Question: I'm trying to create a grid specified like this:
'''
<Node>
<UI>Grid</UI>
<Rows>3</Rows>
<Cols>3</Cols>
<Node>stuff</Node>
<Node>stuff</Node>
<Node>stuff</Node>
...
</Node>
'''
I want to use Bootstrap, so I have
'''
<xsl:template match ="Node[UI[contains(., 'Grid')]]">
<div class ="container-fluid">
<xsl:apply-templates select="Node" mode="Grid"/>
</div>
</xsl:template>
'''
And then:
'''
<xsl:template match ="=Node" mode="Grid">
<div class ="col-lg-???">
<xsl:apply-templates />
</div>
</xsl:template>
'''
In the last part, col-lg-??? should somehow use the node's position as a child inside the grid node to calculate the required tag so that the grid will be properly created. Eventually, a <3,3> grid will have 9 nodes and I want to order them automatically like this:

Just by using their position inside the grid node. I'm aware I would need to also consider rowing inside the container eventually, not sure about that either. 'Cols' would typically be inferred
by 'Cols = Children/Rows'.
Output should be something like:
'''
<div class = "container">
<div class ="row">
<div class = "col-lg-4" ></div>
<div class = "col-lg-4" ></div>
<div class = "col-lg-4" ></div>
</div>
<div class ="row">
<div class = "col-lg-4" ></div>
<div class = "col-lg-4" ></div>
<div class = "col-lg-4" ></div>
</div>
<div class ="row">
<div class = "col-lg-4" ></div>
<div class = "col-lg-4" ></div>
<div class = "col-lg-4" ></div>
</div>
</div>
'''
This seems to get the job done, if it were one line:
'''
<div class ="col-lg-{12 div count(../Node)}">
<xsl:apply-templates />
</div>
'''
But not sure about the row part.
What I have so far:
'''
<xsl:template match ="//Sub/Node">
<xsl:if test="count(./preceding-sibling::*) mod (count(../Node) div ../../Rows/text()) = 0">
<div class ="row"></div>
</xsl:if>
<div class ="col-lg-{12 div count(../Node)}">
<xsl:apply-templates />
</div>
<xsl:if test="count(./preceding-sibling::*) mod (count(../Node) div ../../Rows/text()) = 1">
<div class ="rowclose"></div>
</xsl:if>
</xsl:template>
'''
rowclose is just for notation, it doesn't like it when I open a div in the upper if statement and close it in the second, it seems. I will try working that out. The result:
'''
<div class="container-fluid">
<div class="row"></div>
<div class="col-lg-3"></div>
<div class="col-lg-3"></div>
<div class="rowclose"></div>
<div class="row"></div>
<div class="col-lg-3"></div>
<div class="col-lg-3"></div>
<div class="rowclose"></div>
</div>
'''
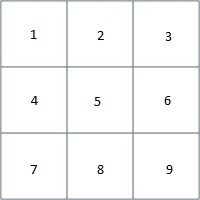
Answer: I am not 100% clear what it is you are trying to achieve, but I think you are trying to create three "Nodes" per row, enclosing each row in a element.
If so, what you should start off by doing is selecting the elements that will be the first element in each row (where is a variable holding the number of nodes in a row)
'''
<xsl:apply-templates select="Node[position() mod $cols = 1]" mode="row"/>
'''
(The "row" mode is needed here because you will end up with two templates that match )
Or if you wanted to limit the number of rows should there be more Nodes than you need, you could do this ("Position()" is context sensitive, and relates to the nodes you have just selected, not necessarily their position in the tree)
'''
<xsl:apply-templates select="Node[position() mod $cols = 1][position() &lt;= $rows]" mode="row"/>
'''
Then you would have a template that matches this, in "row" mode
And to select the nodes in the row, do this
'''
<xsl:apply-templates select="self::*|following-sibling::Node[position() &lt; $cols]" mode="cell"/>
'''
Then you would have a second template matching for the cells, where you could output the div with the class (where is a variable holding your expression to avoid it repeatedly being recalculated)
Try this XSLT
'''
<xsl:stylesheet version="1.0" xmlns:xsl="http://www.w3.org/1999/XSL/Transform">
<xsl:output omit-xml-declaration="yes" indent="yes" />
<xsl:variable name="cols" select="/*/Cols" />
<xsl:variable name="rows" select="/*/Rows" />
<xsl:variable name="lg" select="12 div number(/*/Cols)" />
<xsl:template match="/*">
<div class="container">
<xsl:apply-templates select="Node[position() mod $cols = 1][position() &lt; $rows]" mode="row"/>
</div>
</xsl:template>
<xsl:template match="Node" mode="row">
<div class="row">
<xsl:apply-templates select="self::*|following-sibling::Node[position() &lt;= $cols]" mode="cell"/>
</div>
</xsl:template>
<xsl:template match="Node" mode="cell">
<div class="col-lg-{$lg}">
<xsl:apply-templates />
</div>
</xsl:template>
</xsl:stylesheet>
'''